Frequency: 70000
Velocity: 0,217
Power: 8,5
Pulse duration: 0,0000001
Pass count: 1
Magnification: 10
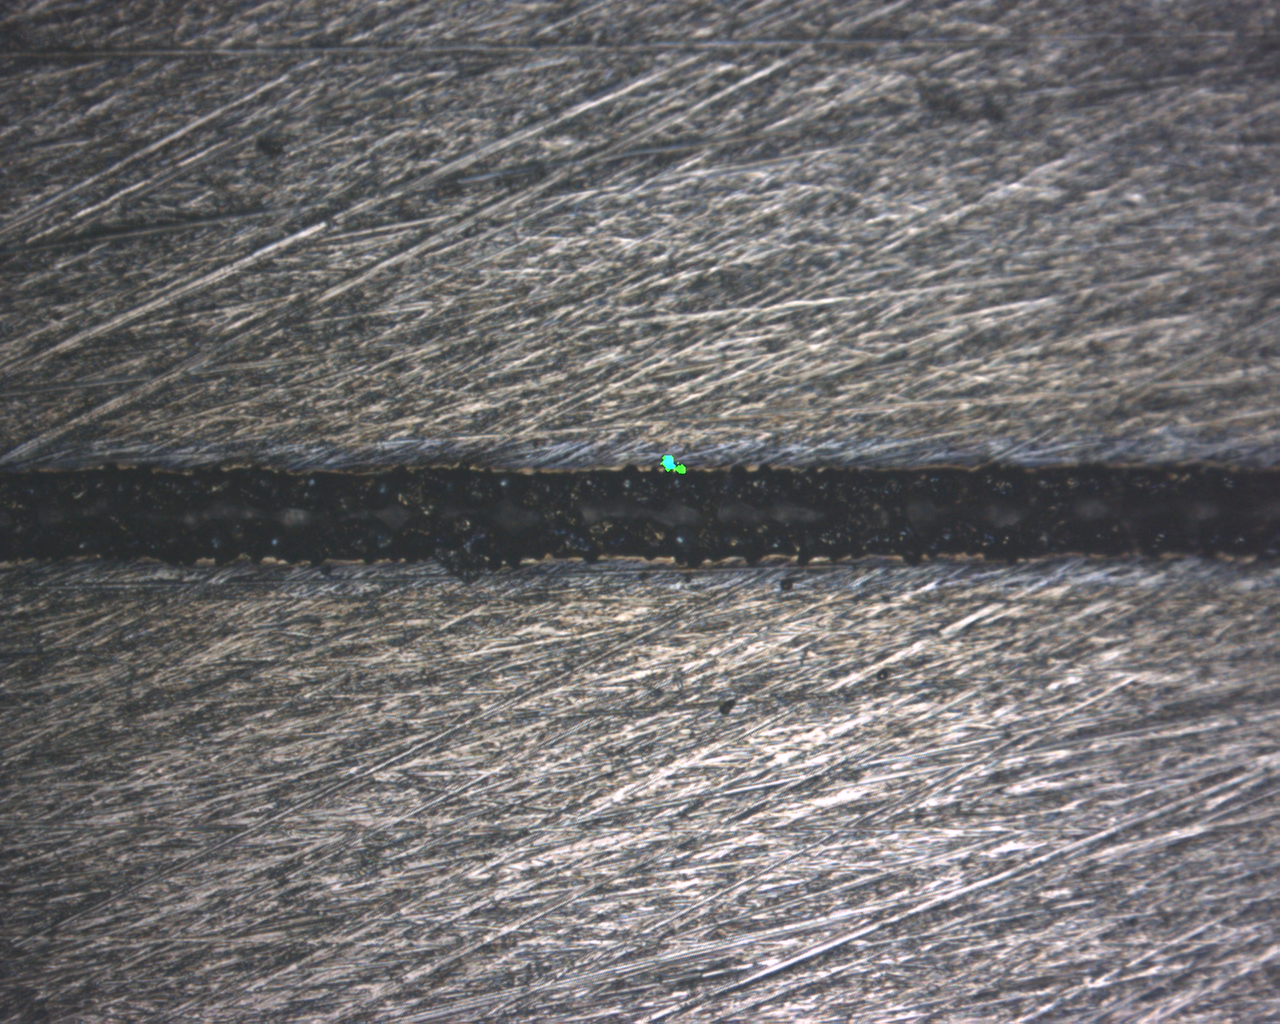
Measured width: 118.686
Other width: 51.086